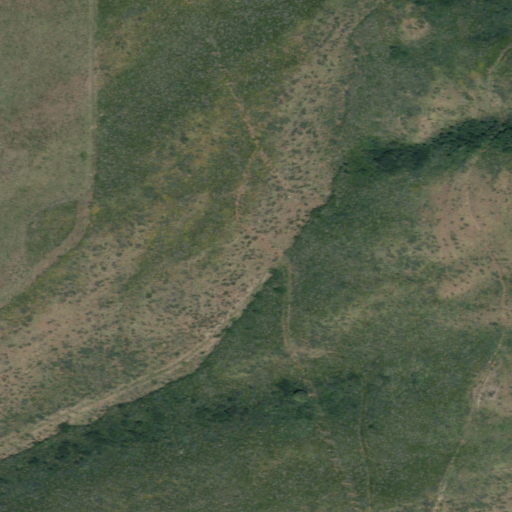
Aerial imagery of valley in Idaho named Green Canyon containing only shrub